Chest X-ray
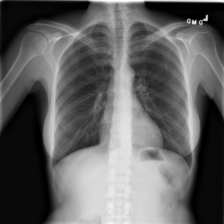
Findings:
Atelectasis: negative
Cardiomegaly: negative
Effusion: negative
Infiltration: negative
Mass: negative
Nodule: negative
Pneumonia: negative
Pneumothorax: negative
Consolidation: negative
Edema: negative
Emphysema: negative
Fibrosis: negative
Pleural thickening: negative
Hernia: negative